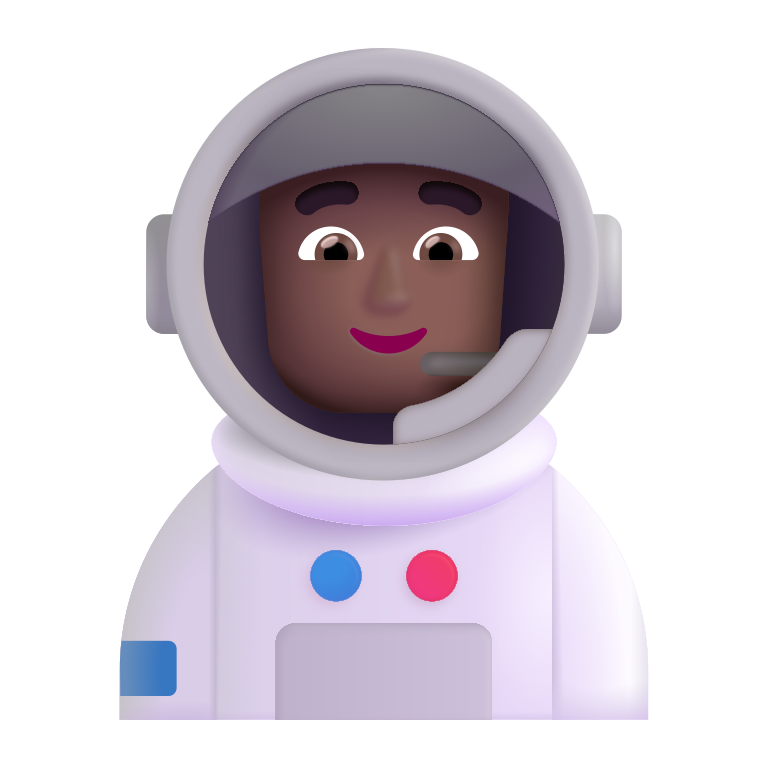
man astronaut color  dark